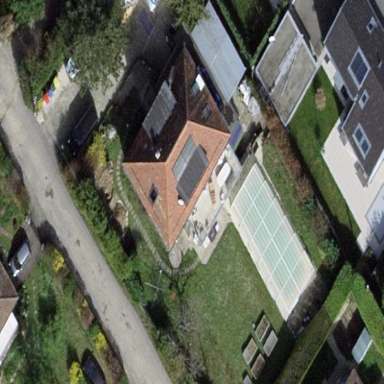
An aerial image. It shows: Garden surrounded by fence.